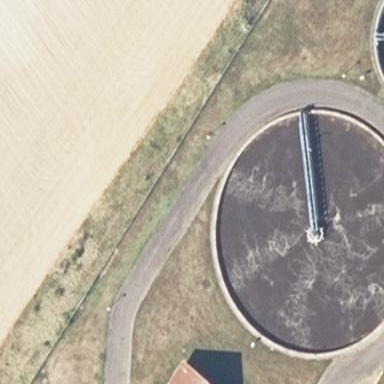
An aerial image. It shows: Image of wastewater.